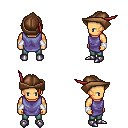
a pixel art fantasy rpg character, male body template, human, tanned skin, chain tabard jacket, teal pants, dark blonde long mohawk hairstyle, leather cap, white cloth bracers, metal boots, four views (front, back, left, right), 2x2 character sprite sheet, small pixel art, hard edges, no anti-aliasing